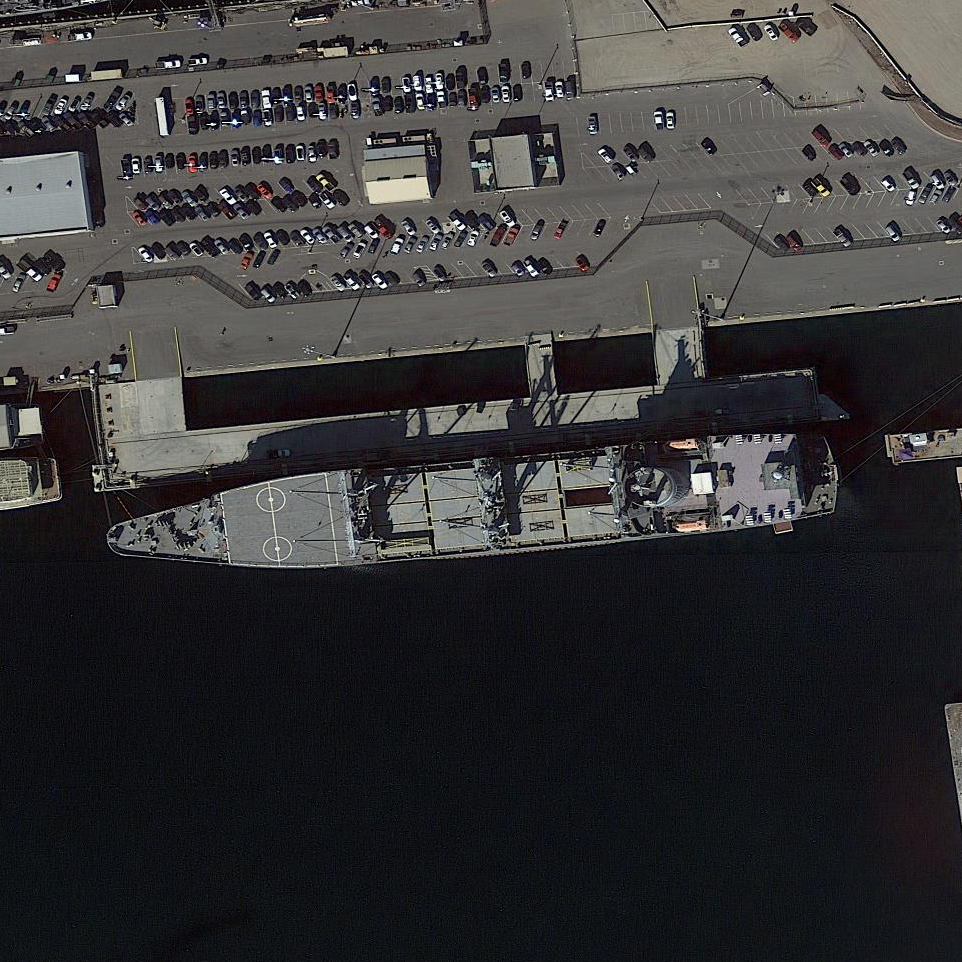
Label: civil